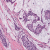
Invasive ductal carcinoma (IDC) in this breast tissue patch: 1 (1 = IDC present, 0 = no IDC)